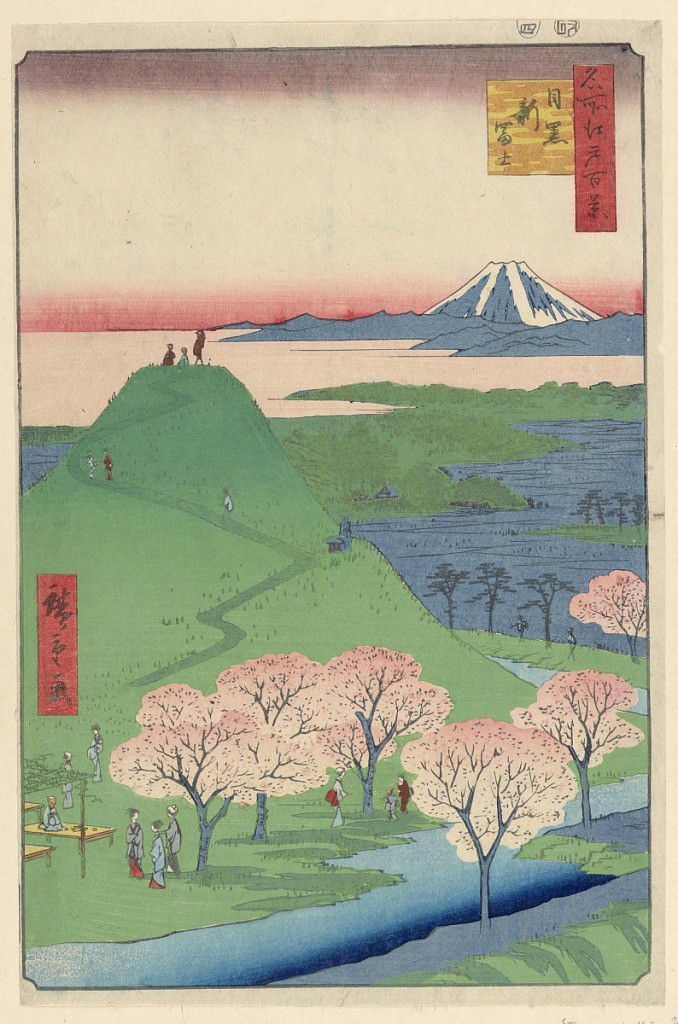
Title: New Fuji, Meguro (meguro, Shin-Fuji) From the Series One Hundred Famous views of Edo
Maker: Ando Hiroshige, Japanese, 1797–1858
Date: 1857
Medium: Woodblock print in colored ink on paper
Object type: Print
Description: The foreground contains blooming cherry blossoms trees that festooned along the Mita Aqueduct. Above shows, a pathway lingering up the summit of a replicated Mount Fuji. This mound was built in 1829 as well as other mini mounds to worship the real Fuji. Since Mount Fuji had ruptured 18 times by this time, these mini summits were a safer climb for the adventurous folks. Women were not permitted to climb Fuji because it was believed that the woman's presence would violate the mountain's sanctity. Elders and children were also dissuaded from climbing due to their fragile bodies. This picturesque landscape shows three successful people on the top of the mound admiring the real Fuji. Other figures are shown climbing and leisurely meandering below the meadow.